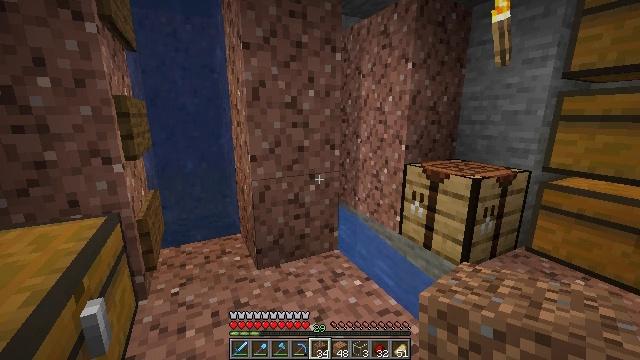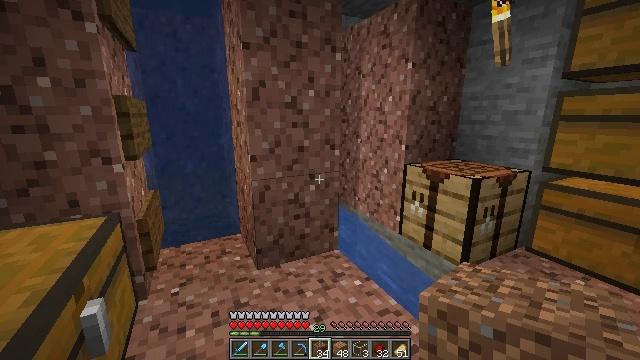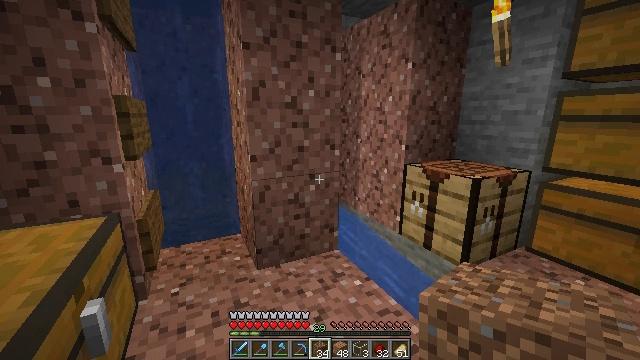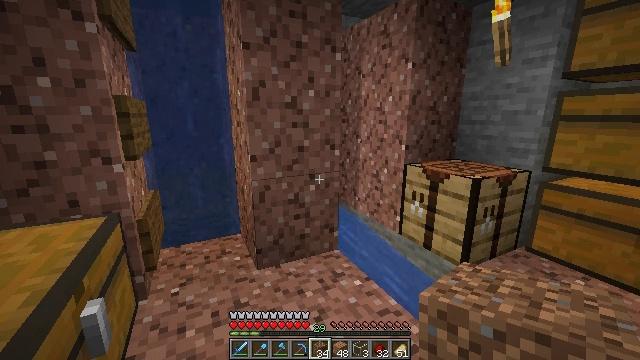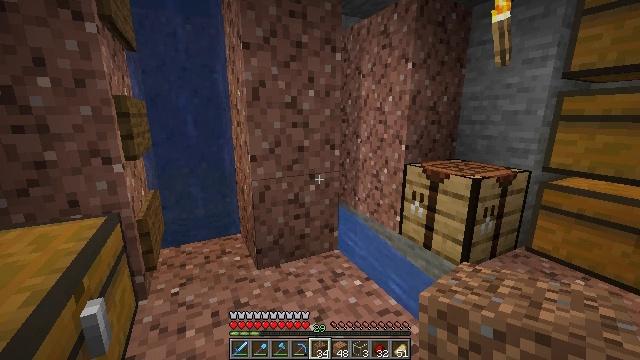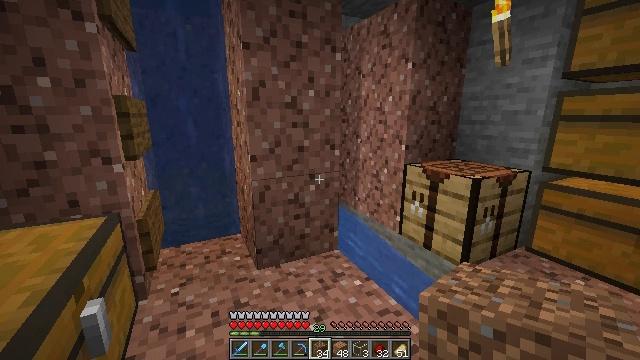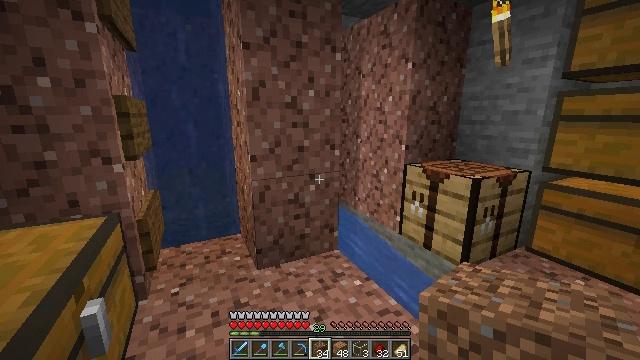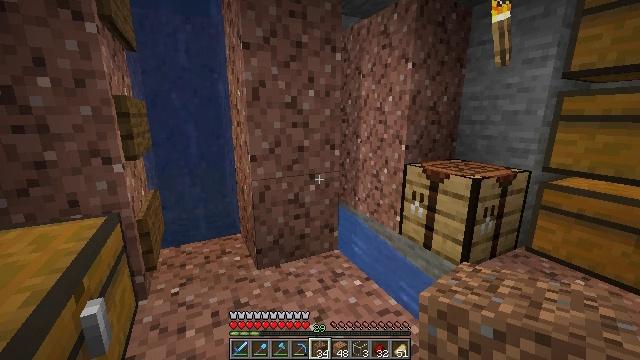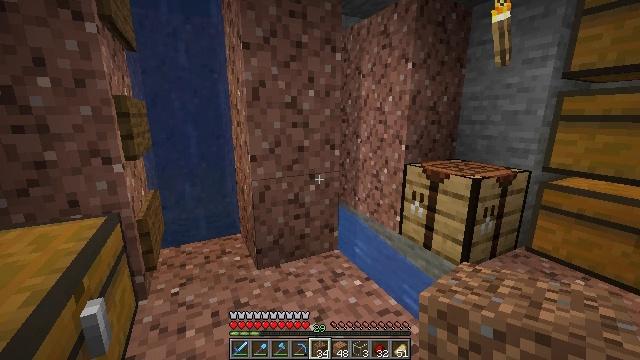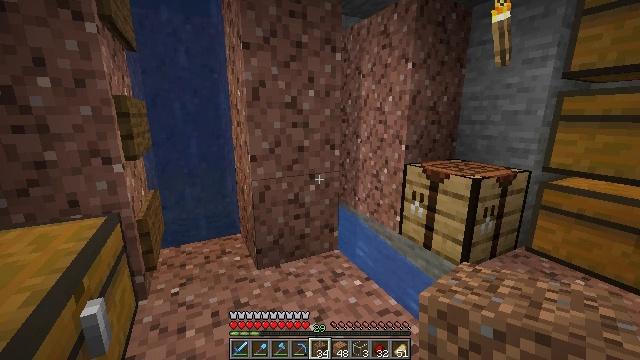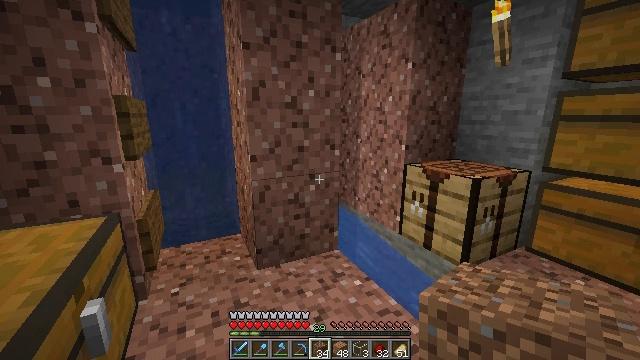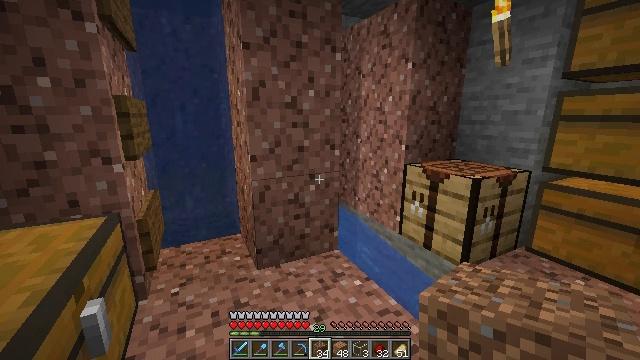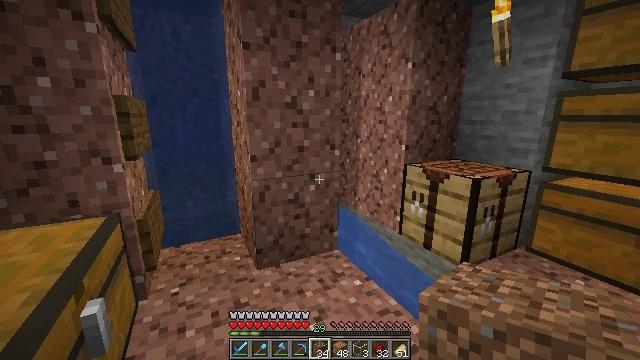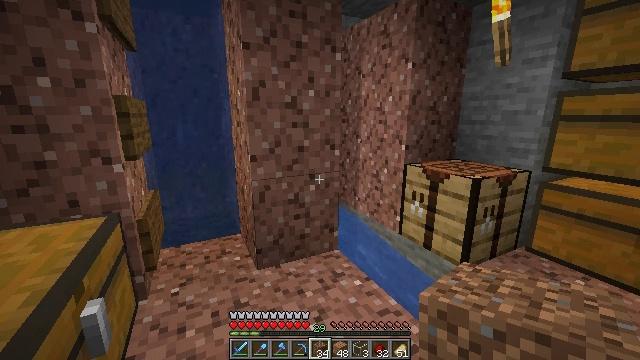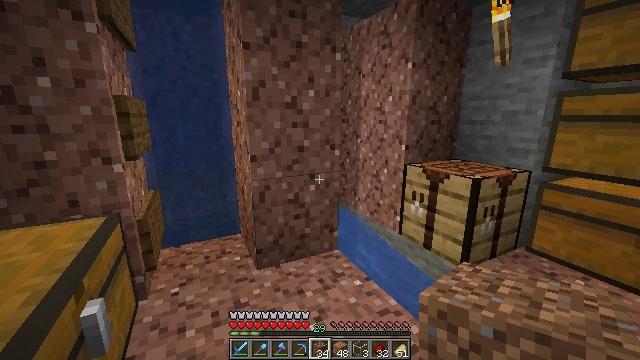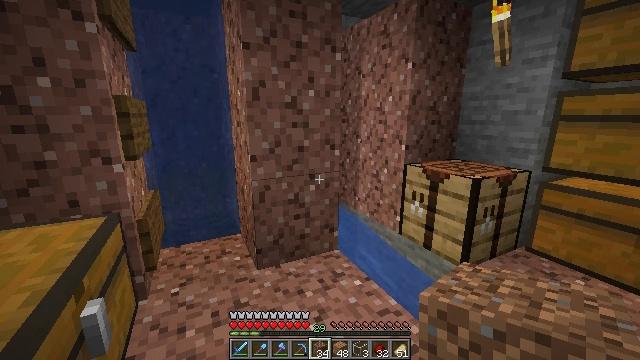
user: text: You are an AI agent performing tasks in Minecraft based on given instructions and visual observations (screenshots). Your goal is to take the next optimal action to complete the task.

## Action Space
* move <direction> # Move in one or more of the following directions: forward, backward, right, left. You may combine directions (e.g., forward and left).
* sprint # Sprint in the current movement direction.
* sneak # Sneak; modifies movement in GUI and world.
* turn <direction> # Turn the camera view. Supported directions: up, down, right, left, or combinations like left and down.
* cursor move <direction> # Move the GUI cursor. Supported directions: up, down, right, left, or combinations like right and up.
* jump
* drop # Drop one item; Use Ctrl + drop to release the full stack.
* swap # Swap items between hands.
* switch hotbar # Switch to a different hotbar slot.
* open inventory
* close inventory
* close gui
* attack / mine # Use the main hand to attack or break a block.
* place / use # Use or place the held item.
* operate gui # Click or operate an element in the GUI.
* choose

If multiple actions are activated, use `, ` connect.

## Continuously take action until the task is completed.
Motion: motion action
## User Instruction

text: Obtain a golden helmet through crafting.
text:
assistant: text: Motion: no_op
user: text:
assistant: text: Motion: no_op
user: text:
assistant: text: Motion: no_op
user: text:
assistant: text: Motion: no_op
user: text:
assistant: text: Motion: no_op
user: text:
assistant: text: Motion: no_op
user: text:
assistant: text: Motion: no_op
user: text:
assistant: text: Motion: no_op
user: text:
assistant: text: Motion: no_op
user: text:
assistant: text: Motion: no_op
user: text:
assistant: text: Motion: no_op
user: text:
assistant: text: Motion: no_op
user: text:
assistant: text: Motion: no_op
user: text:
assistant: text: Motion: no_op
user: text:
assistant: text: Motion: no_op
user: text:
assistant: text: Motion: no_op
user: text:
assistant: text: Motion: no_op
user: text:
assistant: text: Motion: no_op
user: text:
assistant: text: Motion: no_op
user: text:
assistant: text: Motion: no_op
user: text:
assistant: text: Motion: turn left
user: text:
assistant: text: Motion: turn left and up
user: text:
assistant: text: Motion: turn left and up
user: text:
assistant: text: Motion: turn left and up
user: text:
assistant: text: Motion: turn up
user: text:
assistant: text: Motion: no_op
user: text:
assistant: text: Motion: no_op
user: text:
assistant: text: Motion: no_op
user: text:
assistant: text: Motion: no_op
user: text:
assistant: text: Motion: no_op